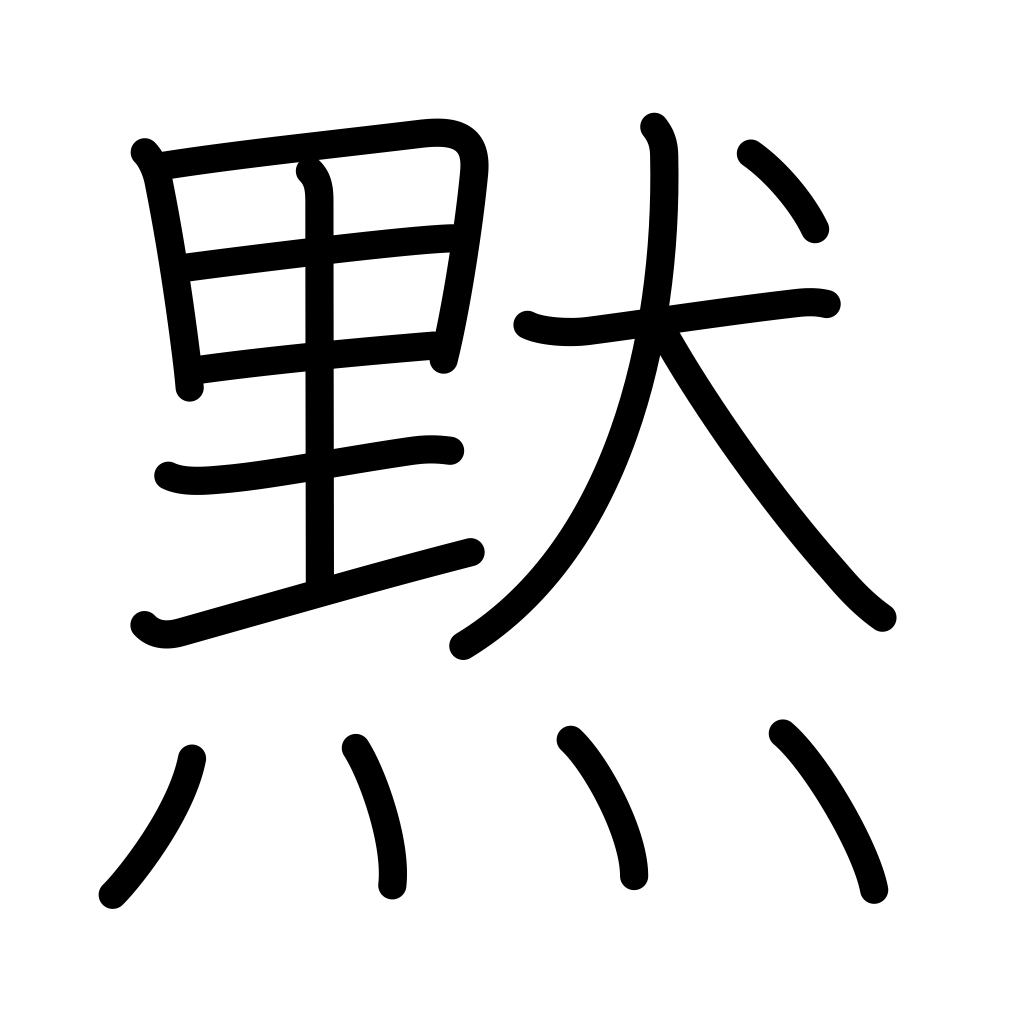
Meaning: silence, become silent, stop speaking, leave as is